Question: Hello everyone and thanks for your help.
I have a project in Android Studio.
I am using an ImageView inside vertical LinearLayout.
Here are my parameters;
'''
<ImageView
android:layout_width="fill_parent"
android:layout_height="wrap_content"
android:id="@+id/imageView2"
android:src="@drawable/myimg"
/>
'''
You can see my image down below (red block) and imageview borders (blue line)
there is no problem with width, it is %100 of my layout, but I want my image to fit the area while keeping the aspect ratio. as you can see in image there are white spaces, the ImageView height is bigger than my image, how can I fit image in ImageView?
I want this because I want that image to fit the width even the phone is portrait or landscape.

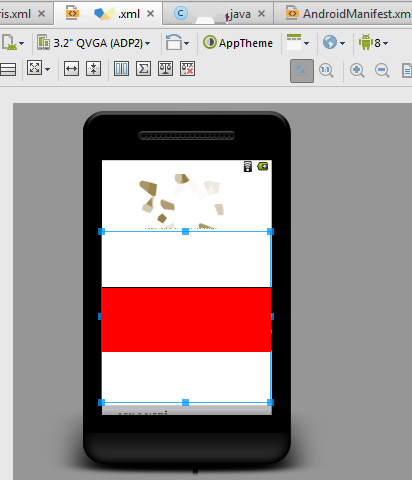
Answer: I found the solution
'android:adjustViewBounds="true"'